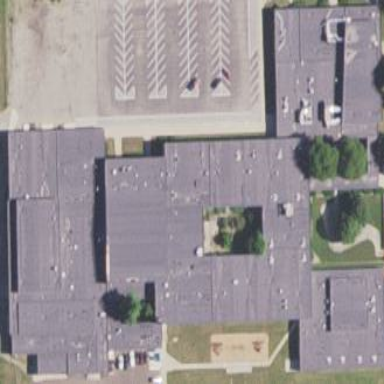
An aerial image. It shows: School building.